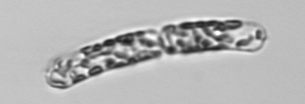
Label: Guinardia_striata